Aerial crown-view tile of a tropical tree (Barro Colorado Island, Panama), acquired 20240716:
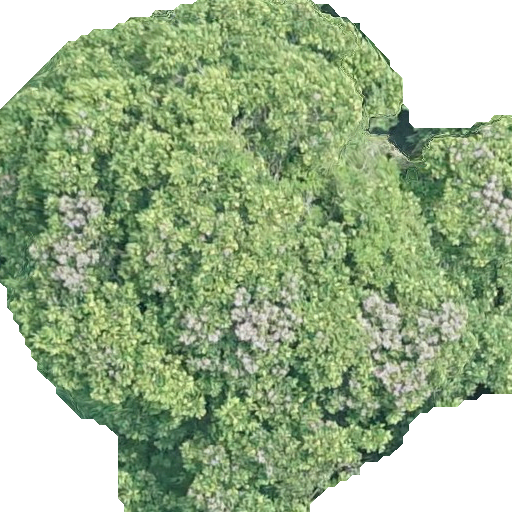
Species: Dipteryx oleifera
GBIF accepted scientific name: Dipteryx oleifera
Crown area: 343.905 m²